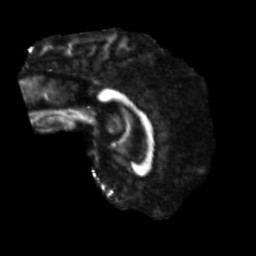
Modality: FA
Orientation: sagittal
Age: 56
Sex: male
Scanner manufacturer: siemens
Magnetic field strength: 3 T
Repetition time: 5.47 s
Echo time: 0.0854 s